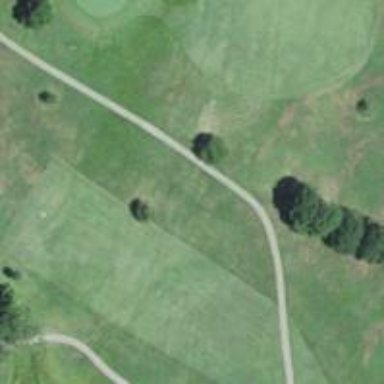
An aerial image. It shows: Golf fairway surrounded by grass.